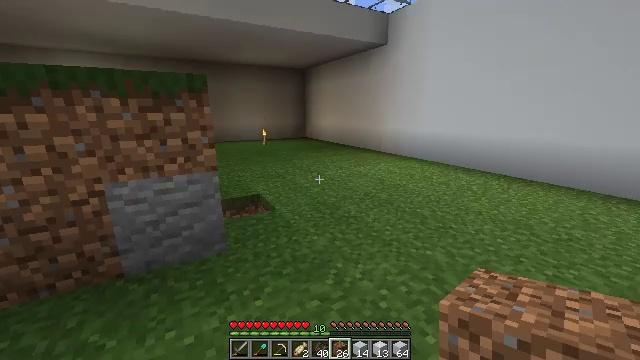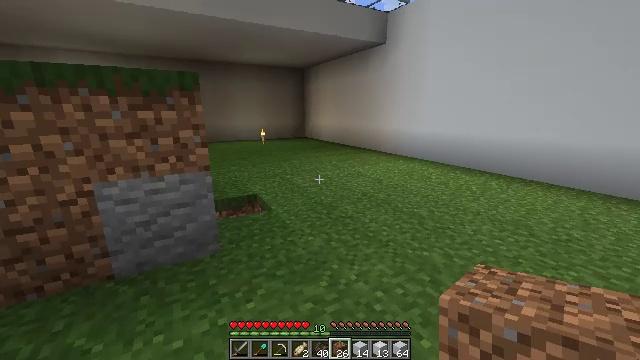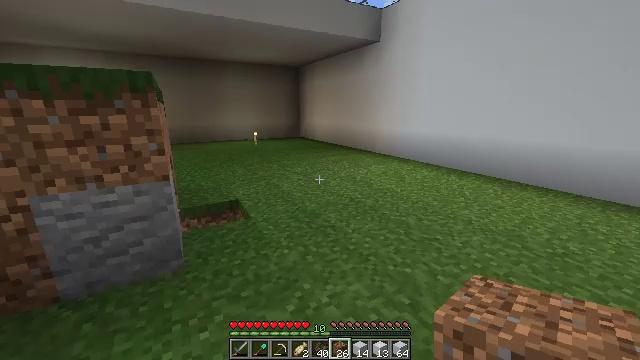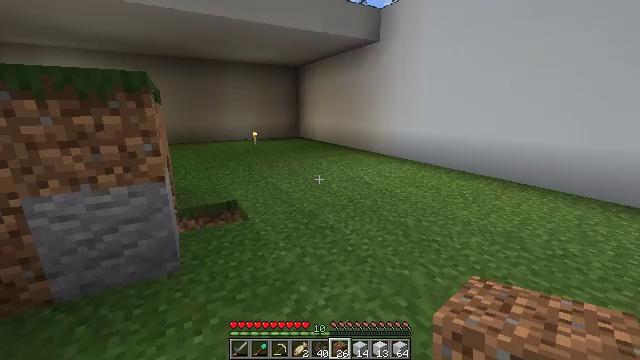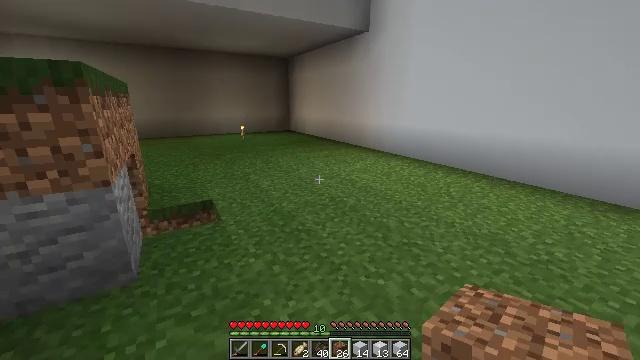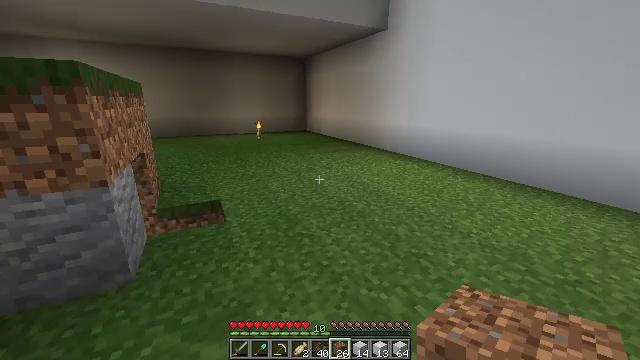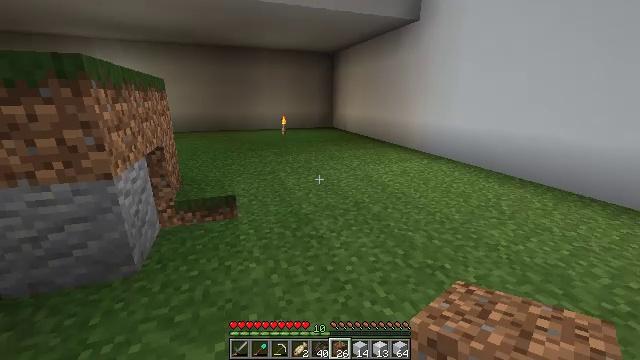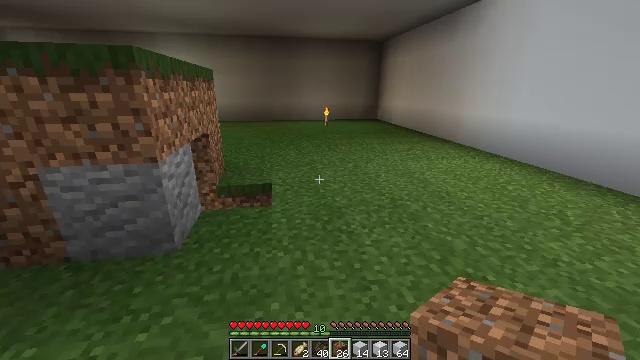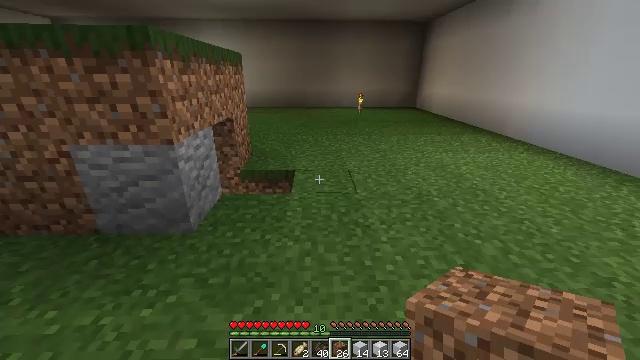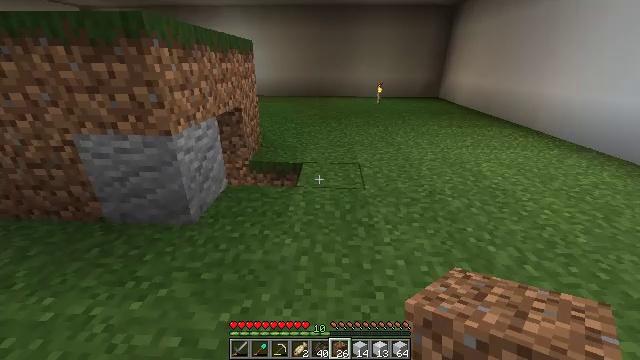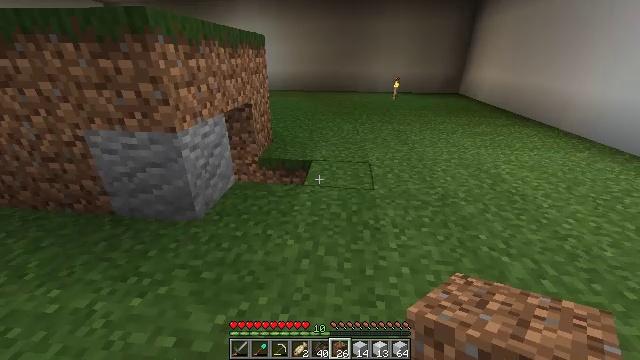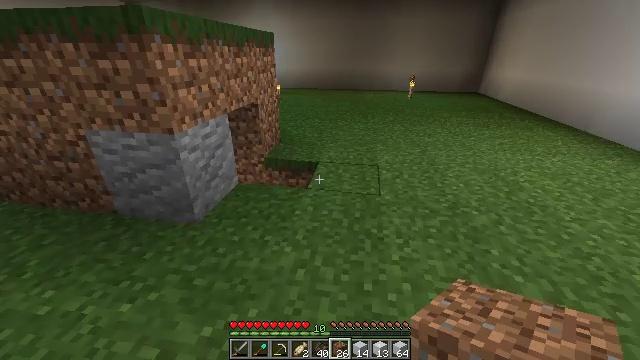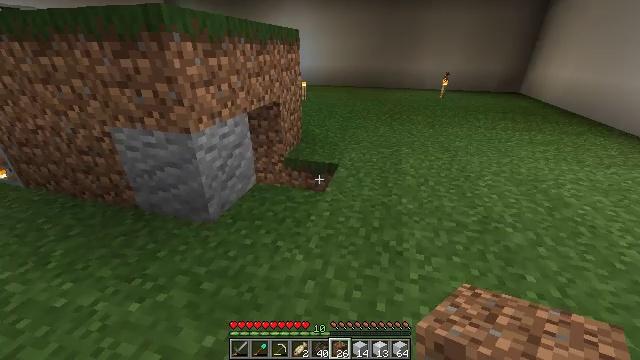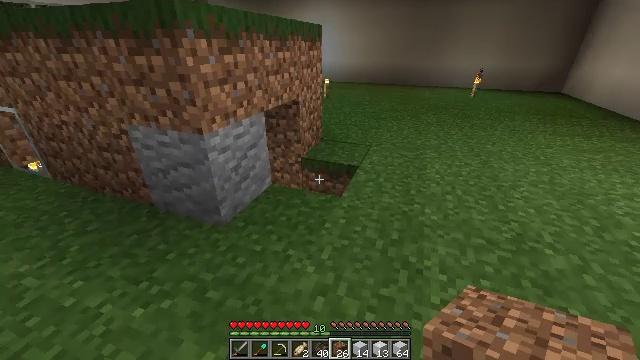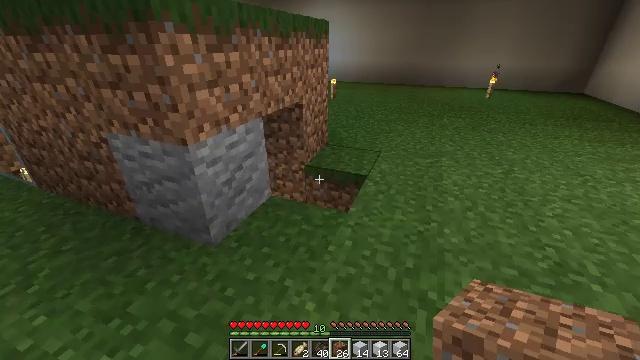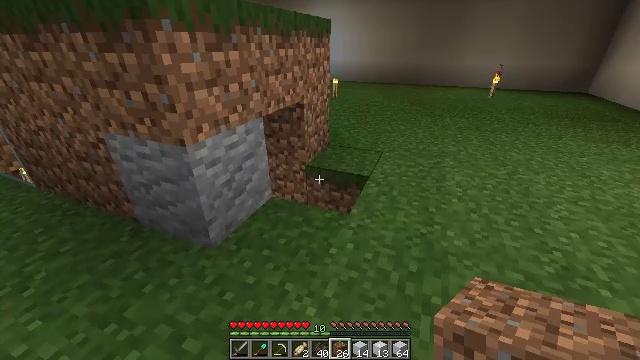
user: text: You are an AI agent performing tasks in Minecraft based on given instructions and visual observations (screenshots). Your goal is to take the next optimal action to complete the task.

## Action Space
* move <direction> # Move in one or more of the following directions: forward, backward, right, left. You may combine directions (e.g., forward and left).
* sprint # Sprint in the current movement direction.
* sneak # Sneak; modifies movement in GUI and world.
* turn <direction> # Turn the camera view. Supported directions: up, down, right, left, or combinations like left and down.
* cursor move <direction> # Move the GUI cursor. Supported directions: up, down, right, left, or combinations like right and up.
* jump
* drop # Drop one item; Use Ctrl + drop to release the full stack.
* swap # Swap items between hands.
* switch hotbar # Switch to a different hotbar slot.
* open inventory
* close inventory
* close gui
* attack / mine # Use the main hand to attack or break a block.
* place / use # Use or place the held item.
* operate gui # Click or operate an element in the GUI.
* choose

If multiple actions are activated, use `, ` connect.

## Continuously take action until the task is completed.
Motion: motion action
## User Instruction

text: Use a furnace to craft dried kelp.
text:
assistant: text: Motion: move forward and move right
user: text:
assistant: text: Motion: move forward and move right
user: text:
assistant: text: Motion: move forward and move right
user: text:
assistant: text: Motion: move forward and move right, turn right and down
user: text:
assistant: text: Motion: move forward and move right, turn left
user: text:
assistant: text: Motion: move forward and move right, turn left
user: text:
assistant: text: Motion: move forward and move right, turn left and down
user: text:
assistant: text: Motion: move forward and move right, turn left and down
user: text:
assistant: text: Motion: move forward and move right, turn left and down
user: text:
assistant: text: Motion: move forward and move right, turn left and down
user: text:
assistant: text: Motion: move forward, turn left
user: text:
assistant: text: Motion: move forward, turn left
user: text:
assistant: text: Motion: move forward, turn left
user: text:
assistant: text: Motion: move forward, turn left
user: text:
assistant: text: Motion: move forward
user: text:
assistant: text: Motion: move forward, turn left
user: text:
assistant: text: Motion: move forward, turn left
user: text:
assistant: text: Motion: move forward, turn left
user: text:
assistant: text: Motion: move forward
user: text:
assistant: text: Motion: move forward
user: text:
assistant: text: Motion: move forward
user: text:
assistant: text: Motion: move forward
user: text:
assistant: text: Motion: move forward, turn down
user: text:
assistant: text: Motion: move forward
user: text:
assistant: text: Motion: move forward
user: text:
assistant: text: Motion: move forward, turn left and down
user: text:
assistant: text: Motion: move forward, turn left
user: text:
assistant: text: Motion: move forward, turn left
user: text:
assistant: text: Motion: move forward, turn left and up
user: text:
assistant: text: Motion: move forward, turn left and up